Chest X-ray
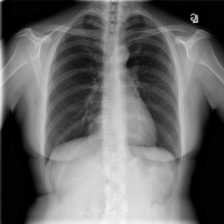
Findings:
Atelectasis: negative
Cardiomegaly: negative
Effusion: negative
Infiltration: negative
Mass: negative
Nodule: negative
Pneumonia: negative
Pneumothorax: positive
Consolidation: negative
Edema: negative
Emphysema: negative
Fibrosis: negative
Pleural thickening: negative
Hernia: negative